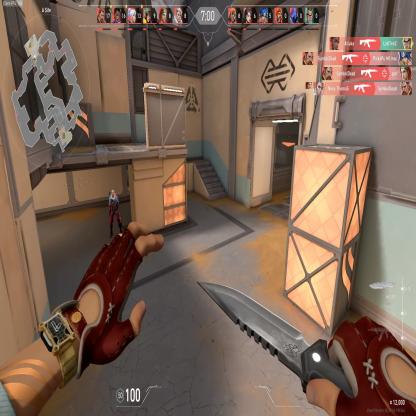
Label: enemy